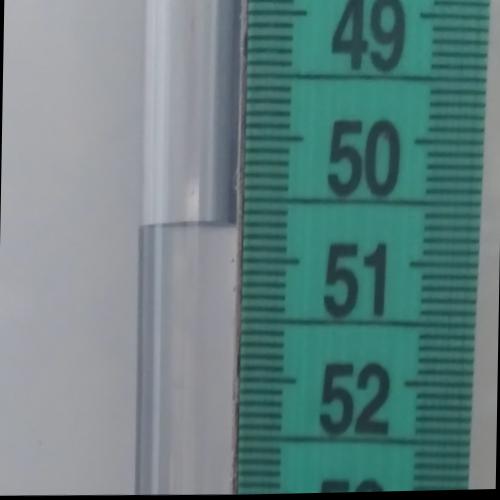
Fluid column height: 50.7 cm